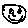
Label: smiley face